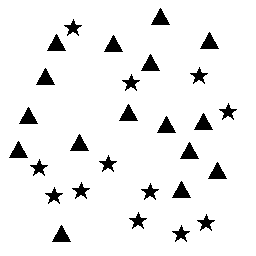
Squares: 0
Triangles: 16
Stars: 12
Total shapes: 28